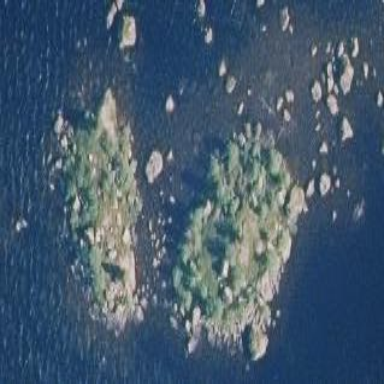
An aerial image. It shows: Islet.